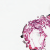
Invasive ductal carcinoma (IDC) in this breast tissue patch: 0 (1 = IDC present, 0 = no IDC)